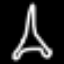
Label: The Eiffel Tower